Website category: university
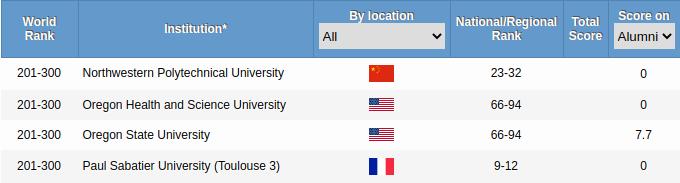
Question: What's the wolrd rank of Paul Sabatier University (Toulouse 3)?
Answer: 201-300

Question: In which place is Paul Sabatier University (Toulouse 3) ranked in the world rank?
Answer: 201-300

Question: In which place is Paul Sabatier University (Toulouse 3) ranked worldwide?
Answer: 201-300

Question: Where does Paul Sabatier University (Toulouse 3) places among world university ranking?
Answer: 201-300

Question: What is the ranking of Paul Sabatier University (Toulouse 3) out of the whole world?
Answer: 201-300

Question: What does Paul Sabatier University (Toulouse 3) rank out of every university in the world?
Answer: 201-300

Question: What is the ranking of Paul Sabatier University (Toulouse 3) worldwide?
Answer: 201-300

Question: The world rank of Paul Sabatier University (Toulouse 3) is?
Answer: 201-300

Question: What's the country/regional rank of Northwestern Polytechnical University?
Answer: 23-32

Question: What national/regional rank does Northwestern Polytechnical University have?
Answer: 23-32

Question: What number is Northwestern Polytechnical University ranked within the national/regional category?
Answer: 23-32

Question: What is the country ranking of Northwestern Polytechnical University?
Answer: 23-32

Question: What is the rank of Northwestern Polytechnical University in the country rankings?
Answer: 23-32

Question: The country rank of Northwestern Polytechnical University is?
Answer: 23-32

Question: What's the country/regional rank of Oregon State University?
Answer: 66-94

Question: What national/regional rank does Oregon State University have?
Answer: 66-94

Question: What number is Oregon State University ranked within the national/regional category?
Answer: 66-94

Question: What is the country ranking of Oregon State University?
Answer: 66-94

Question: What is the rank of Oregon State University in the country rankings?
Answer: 66-94

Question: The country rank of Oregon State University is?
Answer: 66-94

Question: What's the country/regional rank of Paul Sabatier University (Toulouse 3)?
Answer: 9-12

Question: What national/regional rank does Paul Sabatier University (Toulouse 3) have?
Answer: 9-12

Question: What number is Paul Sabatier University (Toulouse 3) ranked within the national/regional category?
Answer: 9-12

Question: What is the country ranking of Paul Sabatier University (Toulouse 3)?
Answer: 9-12

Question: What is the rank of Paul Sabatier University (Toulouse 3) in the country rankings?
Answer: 9-12

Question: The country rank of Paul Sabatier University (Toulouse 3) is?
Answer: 9-12

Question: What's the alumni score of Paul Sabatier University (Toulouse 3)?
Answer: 0

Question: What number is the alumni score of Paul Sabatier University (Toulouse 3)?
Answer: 0

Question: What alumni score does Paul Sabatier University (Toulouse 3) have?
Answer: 0

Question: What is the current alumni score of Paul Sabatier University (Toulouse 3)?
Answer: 0

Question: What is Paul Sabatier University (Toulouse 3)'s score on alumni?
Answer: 0

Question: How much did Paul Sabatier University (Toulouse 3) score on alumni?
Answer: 0

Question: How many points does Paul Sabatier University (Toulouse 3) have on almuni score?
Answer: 0

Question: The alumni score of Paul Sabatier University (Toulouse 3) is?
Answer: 0

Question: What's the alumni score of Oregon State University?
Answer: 7.7

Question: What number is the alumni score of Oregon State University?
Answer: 7.7

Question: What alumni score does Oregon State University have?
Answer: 7.7

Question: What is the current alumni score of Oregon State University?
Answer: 7.7

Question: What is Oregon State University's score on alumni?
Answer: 7.7

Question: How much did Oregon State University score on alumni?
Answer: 7.7

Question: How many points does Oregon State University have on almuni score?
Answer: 7.7

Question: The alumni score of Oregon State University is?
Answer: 7.7

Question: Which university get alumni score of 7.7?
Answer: Oregon State University

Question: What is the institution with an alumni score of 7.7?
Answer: Oregon State University

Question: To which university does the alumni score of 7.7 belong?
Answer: Oregon State University

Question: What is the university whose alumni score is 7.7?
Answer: Oregon State University

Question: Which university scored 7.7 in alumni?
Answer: Oregon State University